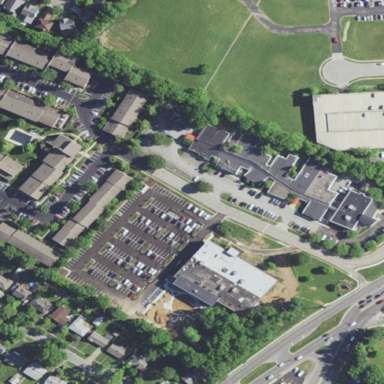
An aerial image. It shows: Hospital building.